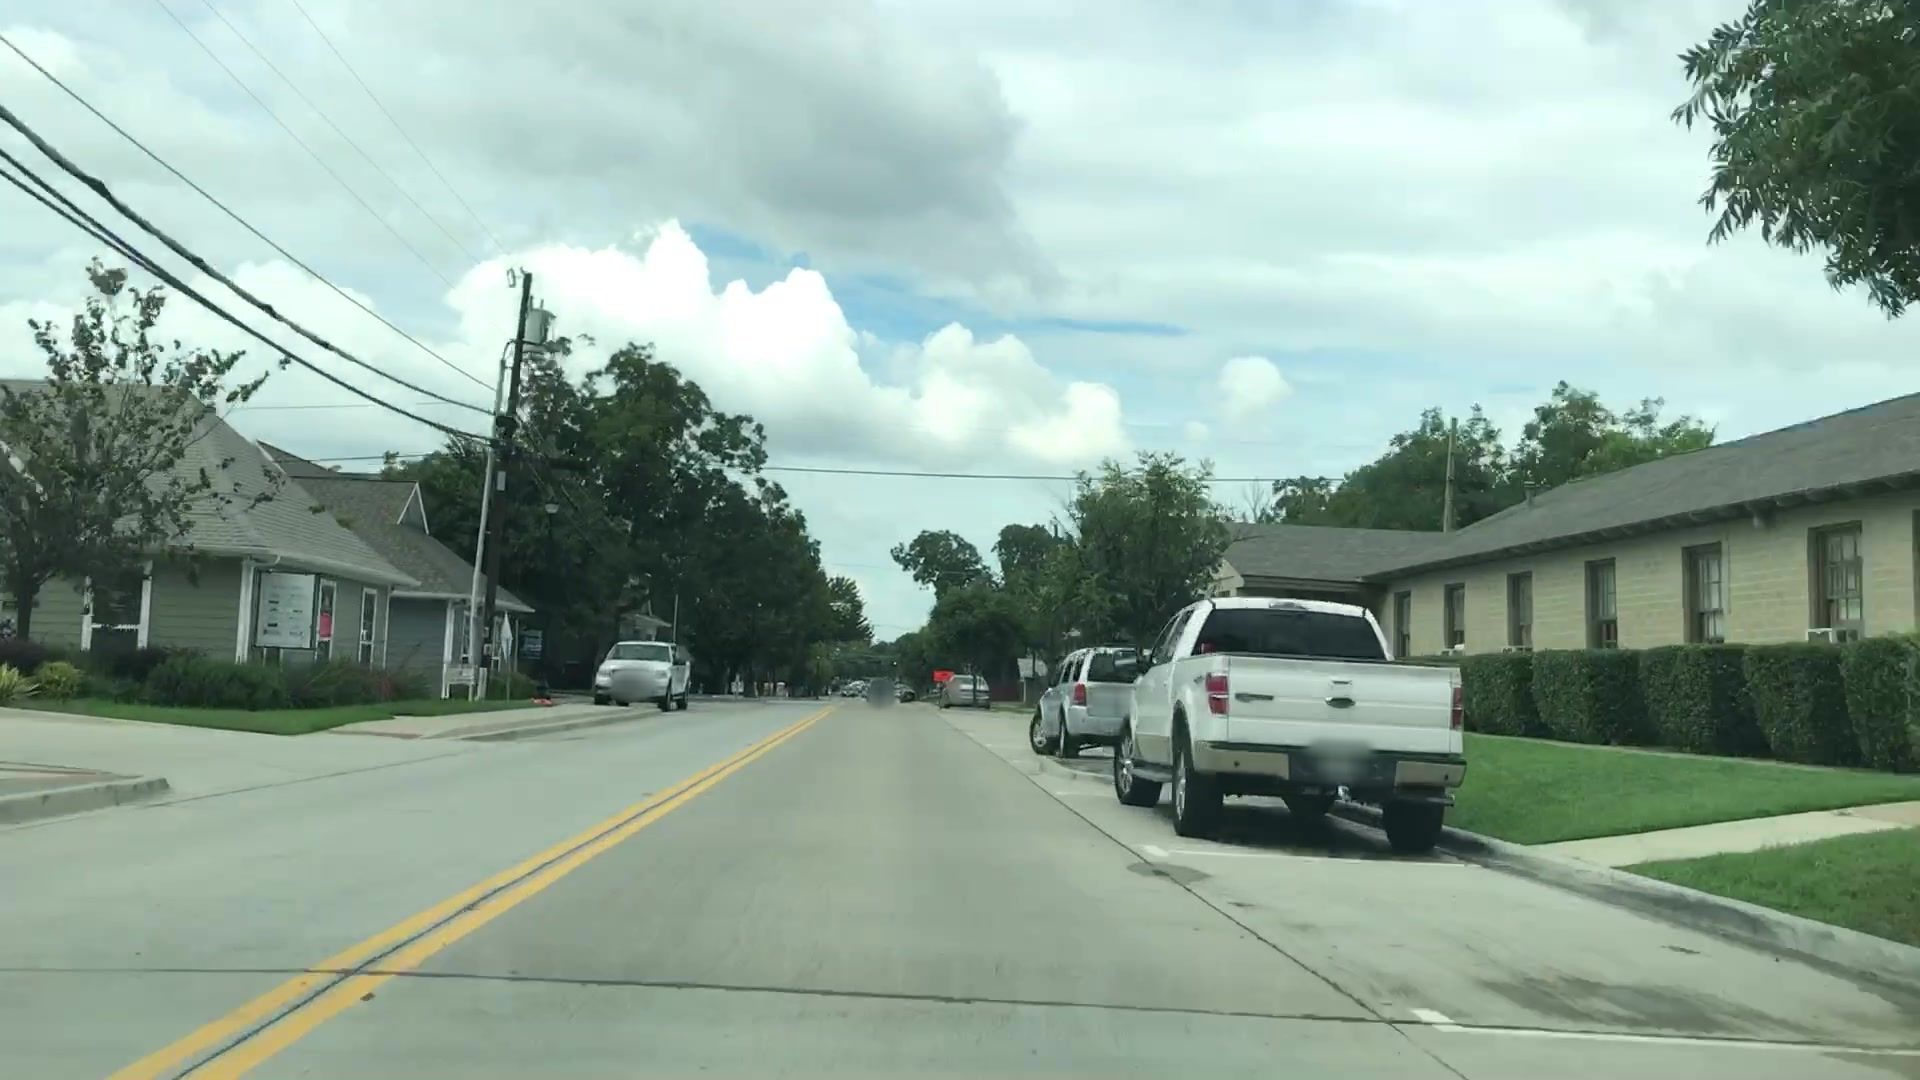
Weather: cloudy
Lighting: day
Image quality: good
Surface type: driving surface
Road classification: secondary
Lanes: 2
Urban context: suburban or peri-urban
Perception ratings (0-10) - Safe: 3.17, Lively: 3.16, Beautiful: 6.97, Boring: 5.19, Depressing: 4.72, Wealthy: 5.66